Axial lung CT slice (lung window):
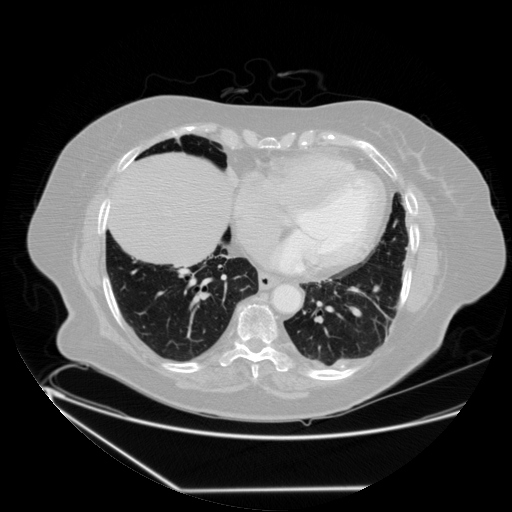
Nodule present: no